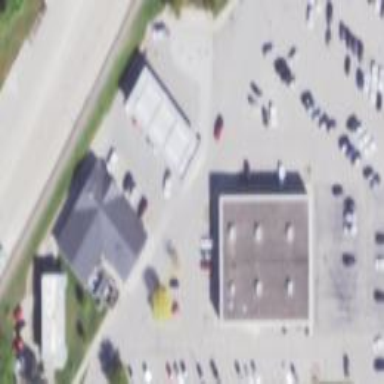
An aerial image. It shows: Parking area designed for retail purposes.